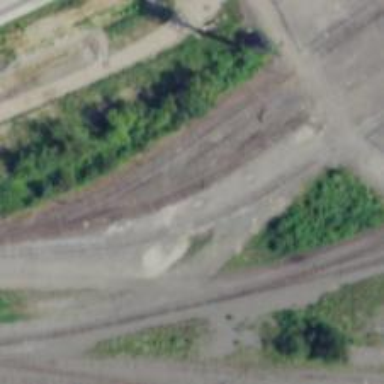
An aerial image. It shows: Railway yard.